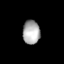
Tissue: lung
Cell type: Epithelial cells
Senescence score: 0.2309
Nuclear area (px): 402
Mean DAPI intensity: 171.602